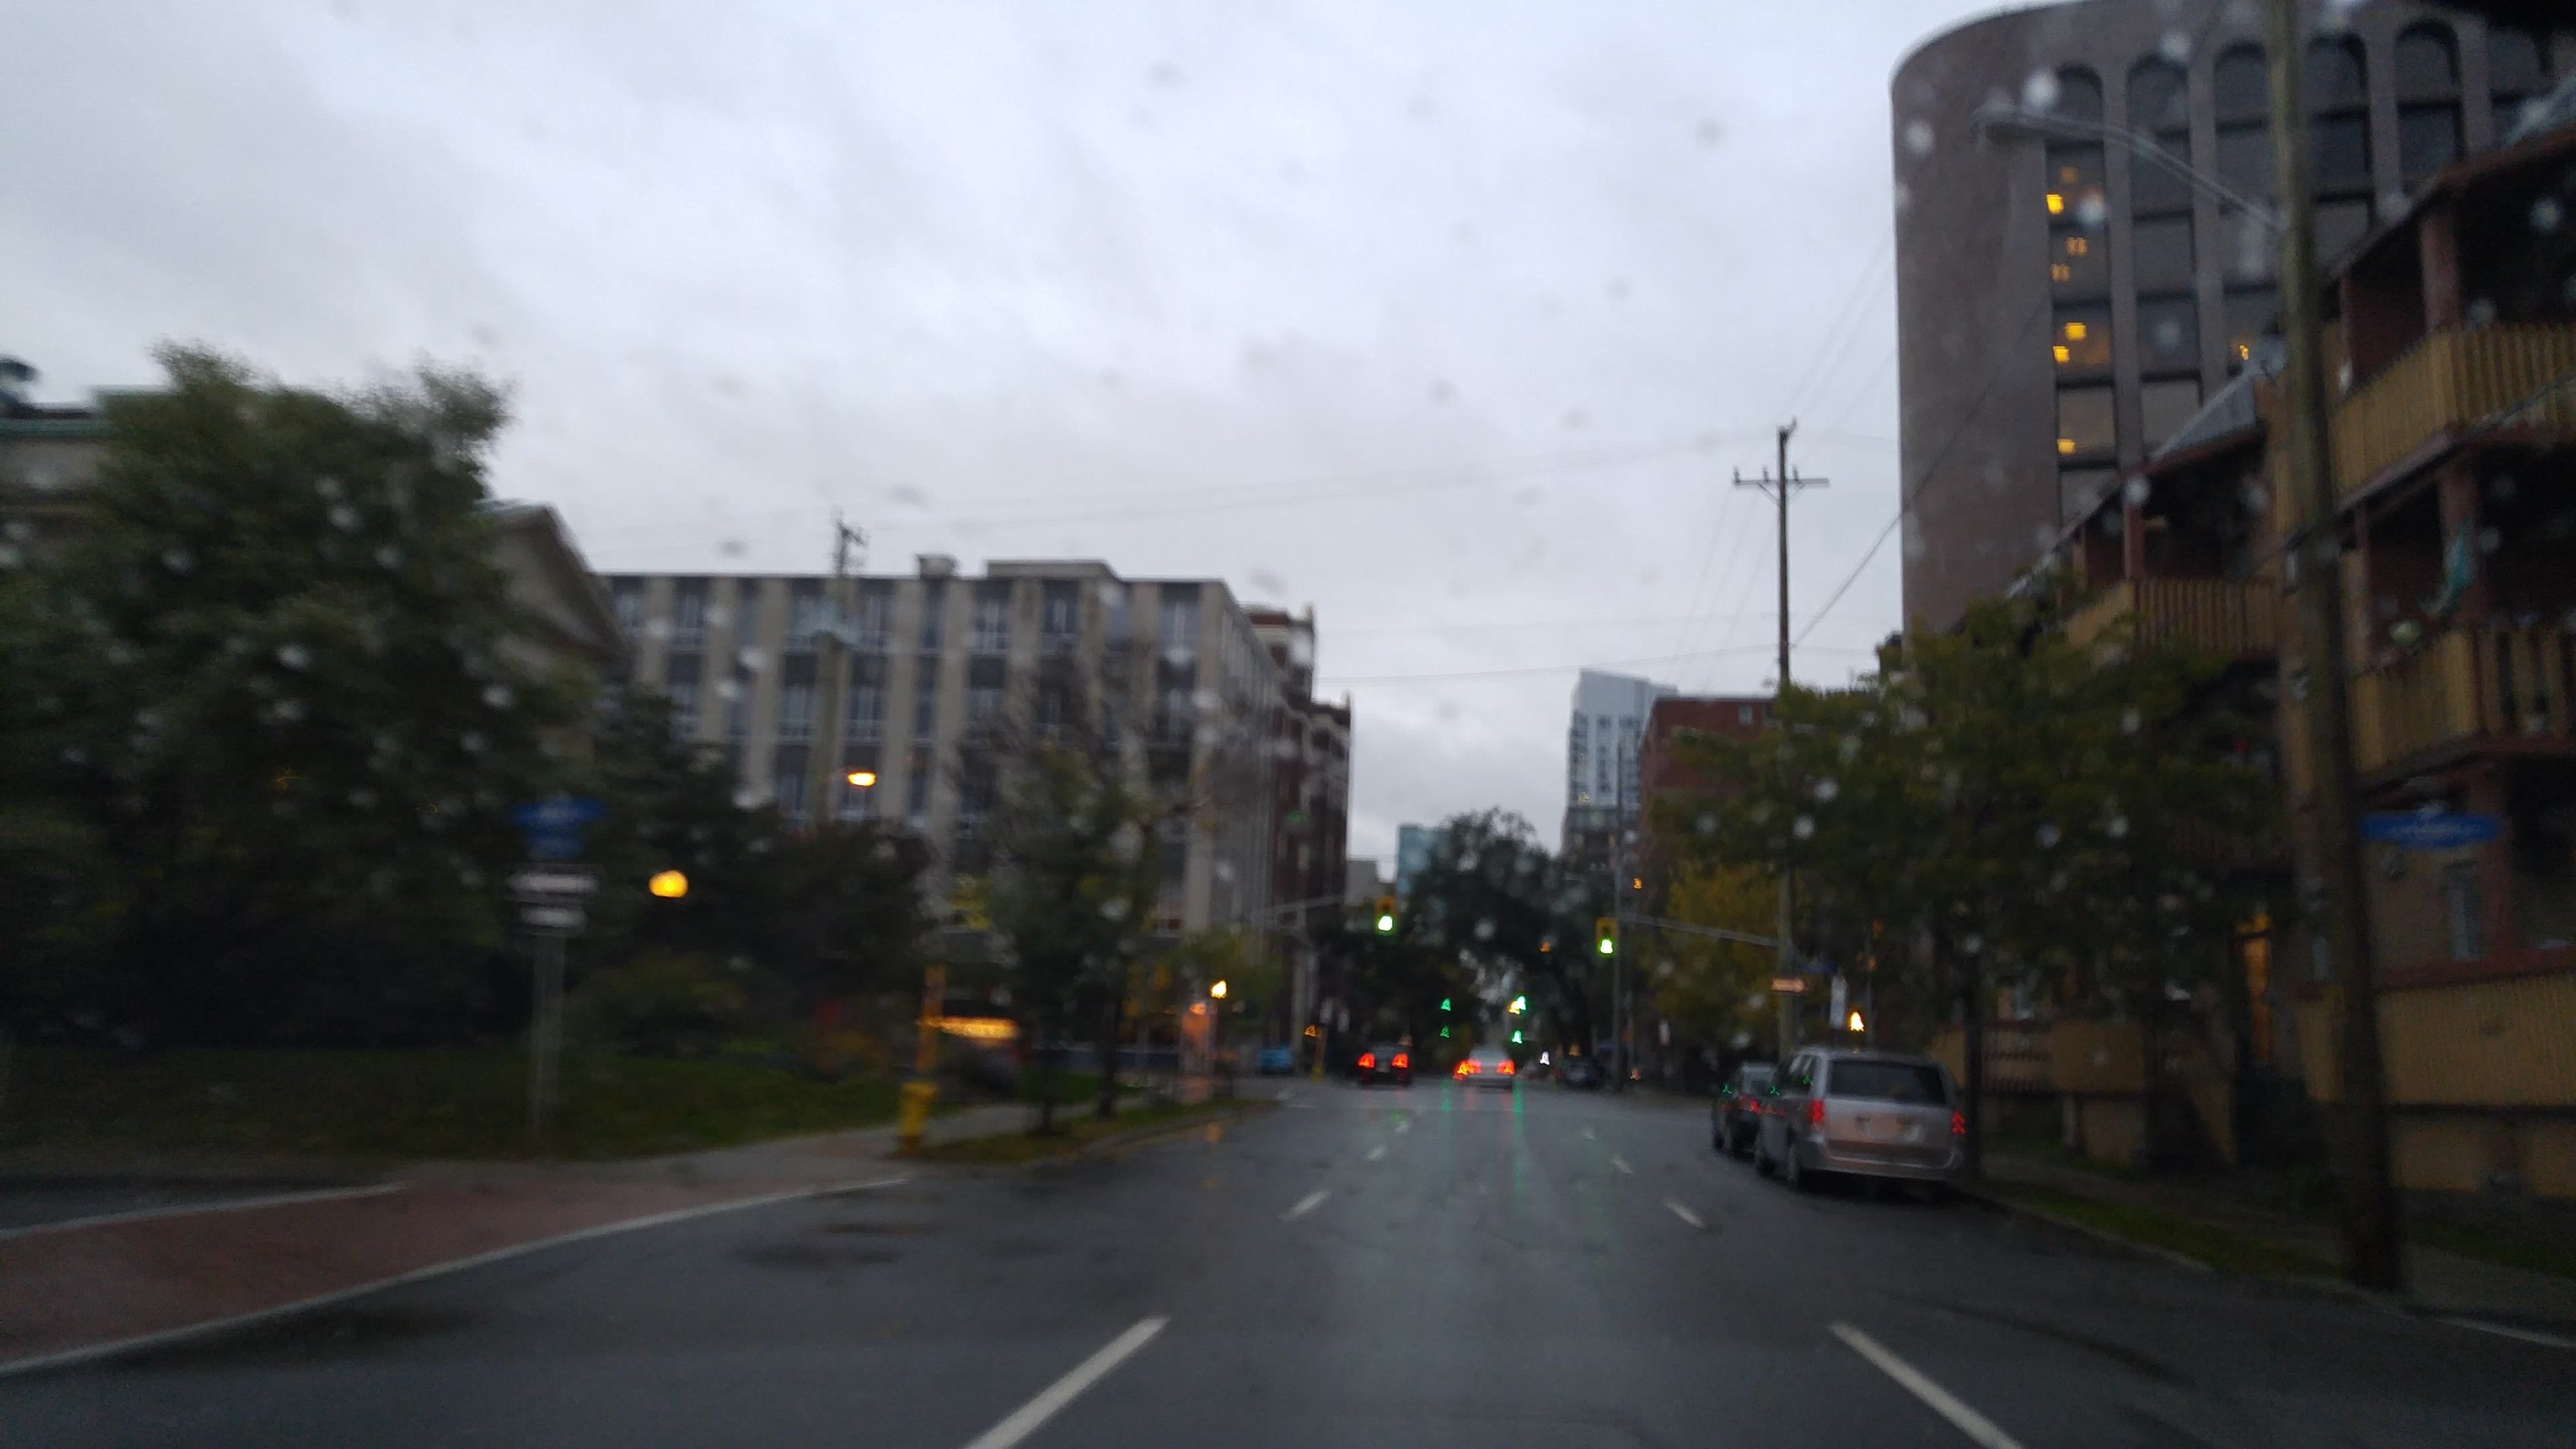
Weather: cloudy
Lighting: dusk/dawn
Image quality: slightly poor
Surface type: driving surface
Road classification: secondary
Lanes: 3
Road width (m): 1.5
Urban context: urban centre
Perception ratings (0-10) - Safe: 5.24, Lively: 7.79, Beautiful: 7.16, Boring: 0.52, Depressing: 1.62, Wealthy: 2.14